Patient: sex F, age 56
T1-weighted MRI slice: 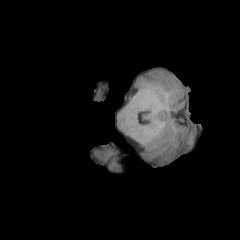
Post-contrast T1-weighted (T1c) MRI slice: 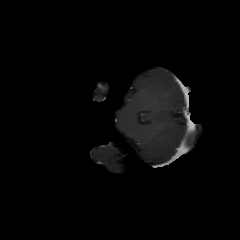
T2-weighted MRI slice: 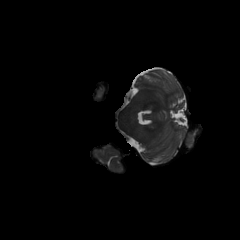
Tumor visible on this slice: no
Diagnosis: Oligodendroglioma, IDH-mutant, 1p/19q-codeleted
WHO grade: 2